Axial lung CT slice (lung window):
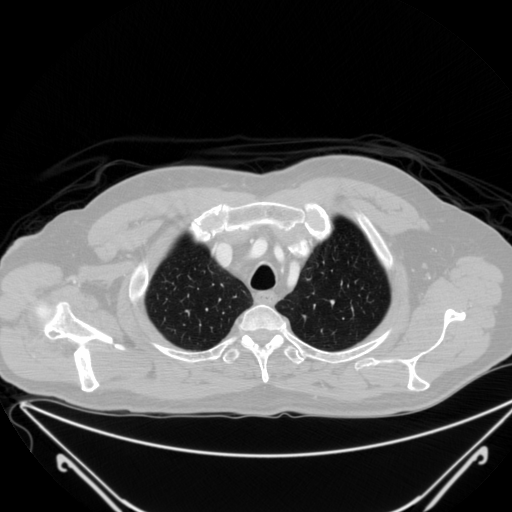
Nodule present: no